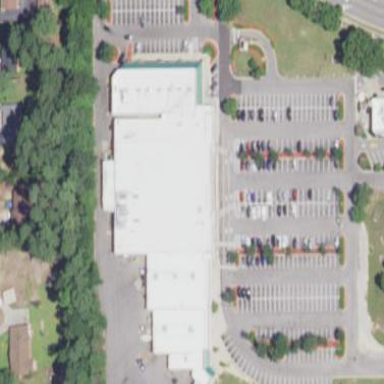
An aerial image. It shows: Commercial building.